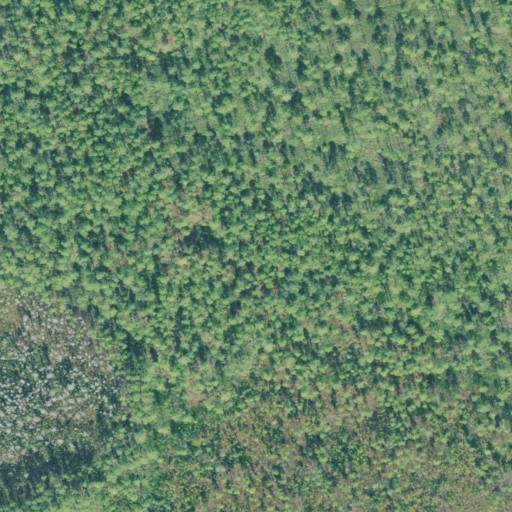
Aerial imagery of island in Georgia named Honey Island containing only woody wetlands